Question: Im trying to run eclipse on processing so i can export my sketch as a jar which can run on any operating system. But i'm getting the following error, Here i'm using an extension called proclisping. Has any one got suggestions why my lib cant be found? Im using processing 2. If anyone has any other way where i can get my scetches to run on any machine with all my images, it would be much appreciated.
Thanks in advance!

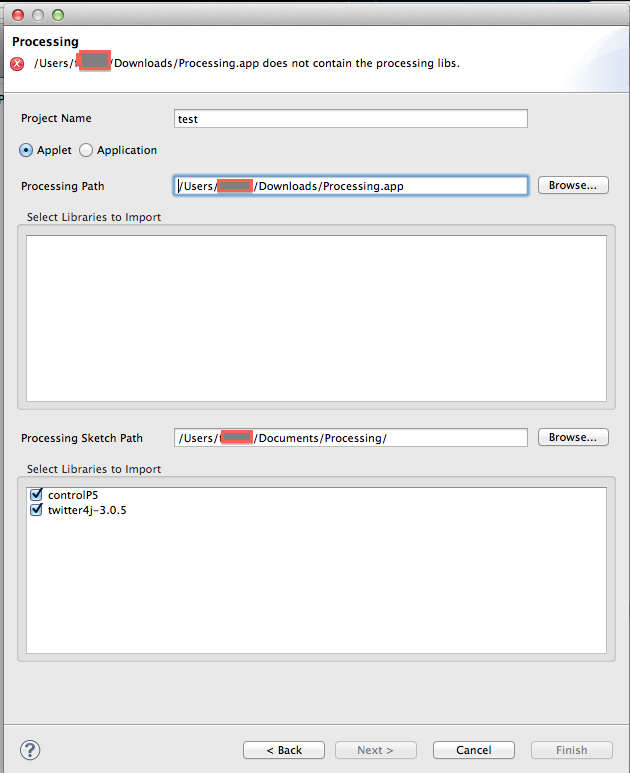
Answer: First, you're trying to run Processing in Eclipse. Next, have you checked these <URL>.